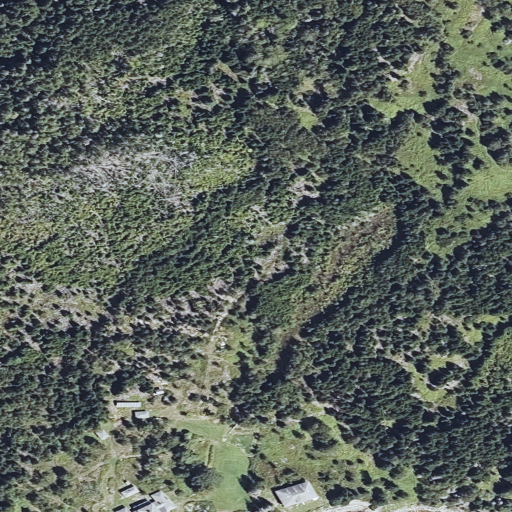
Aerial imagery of island in Maine named McGee Island containing evergreen forest, woody wetlands, grassland, mixed forest, herbaceous wetlands, shrub, low intensity development, open development, medium intensity development, and open water